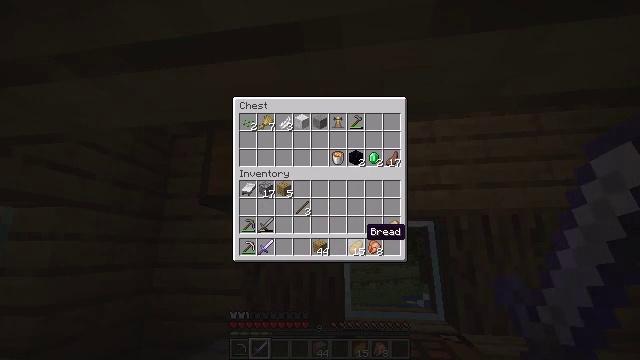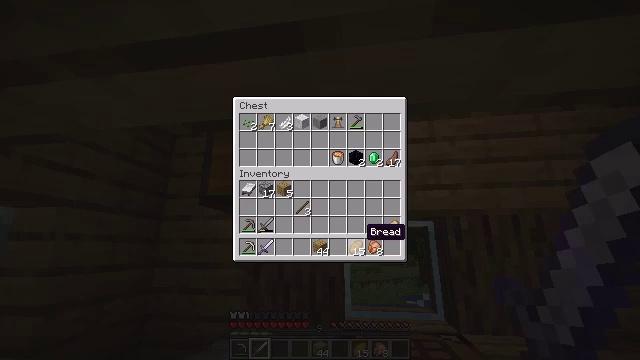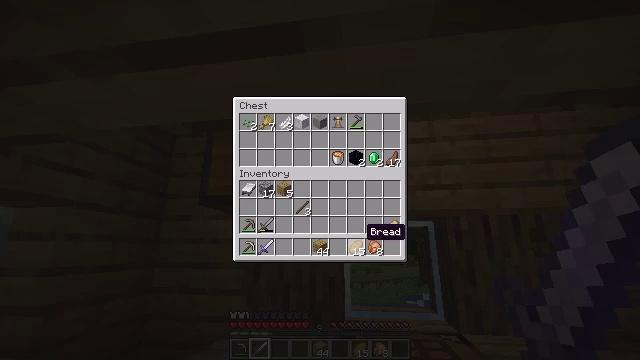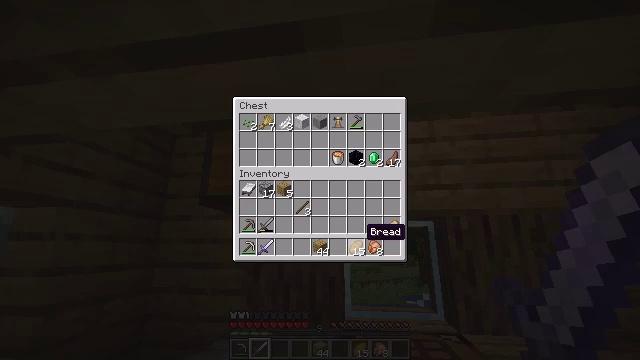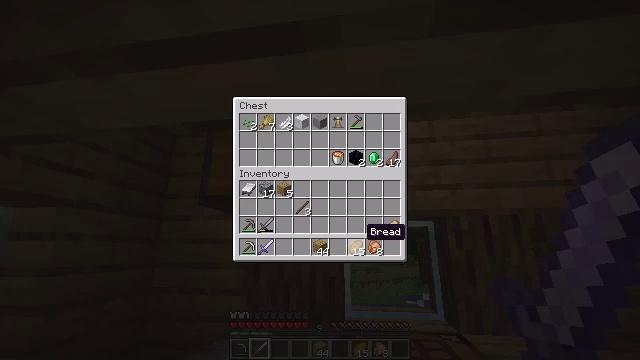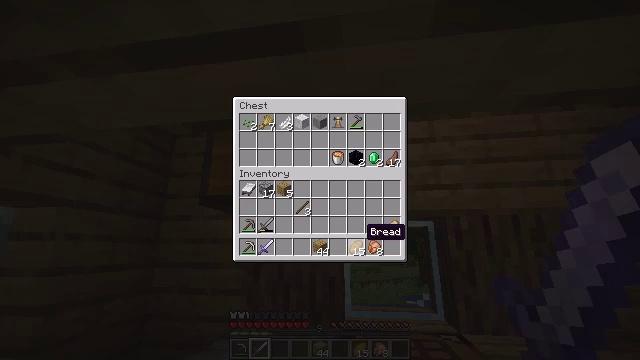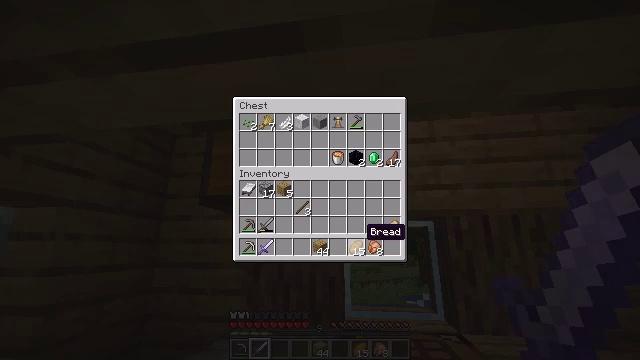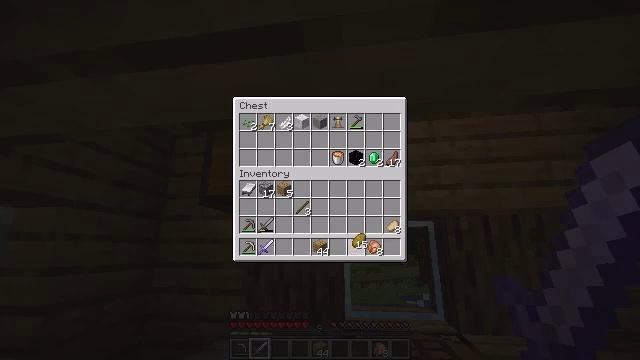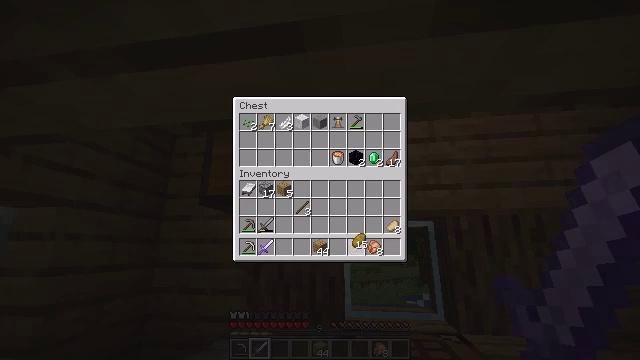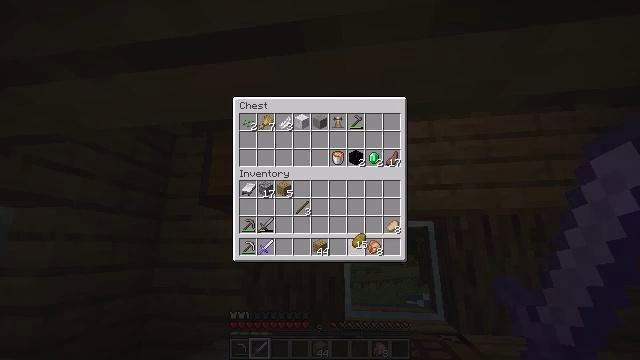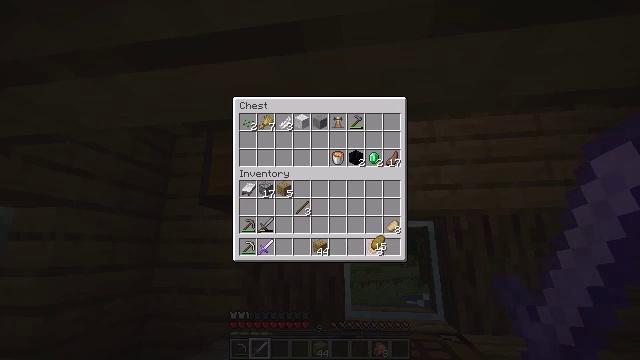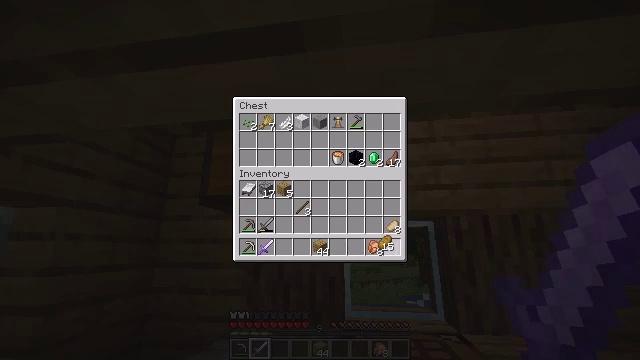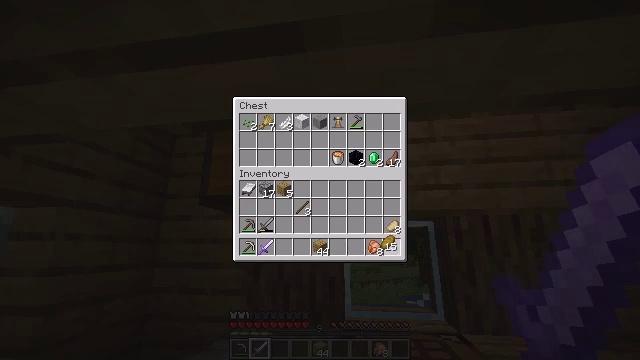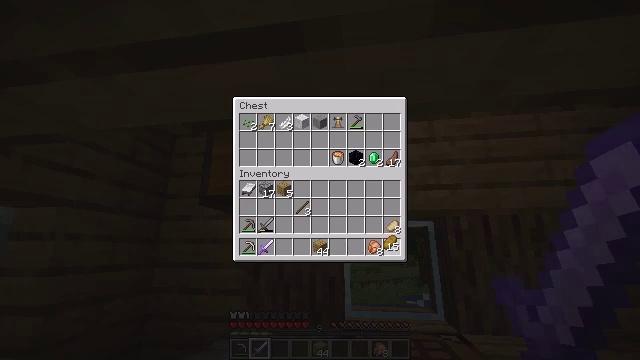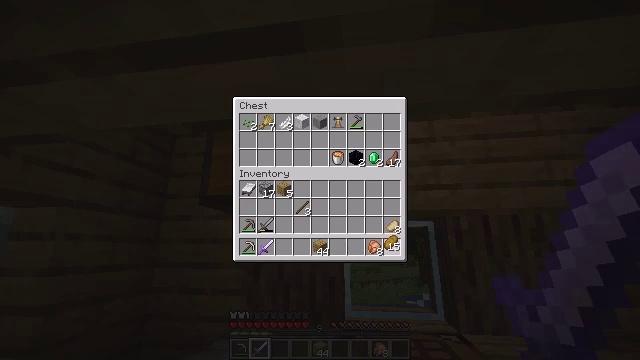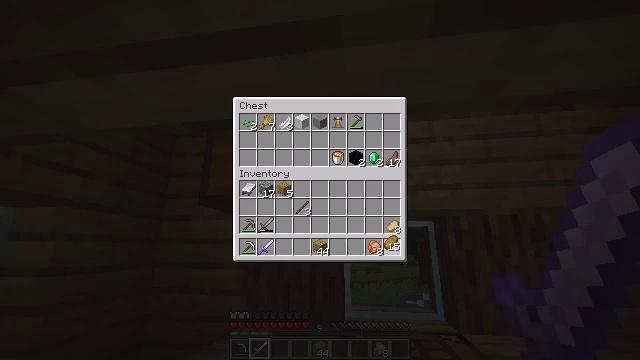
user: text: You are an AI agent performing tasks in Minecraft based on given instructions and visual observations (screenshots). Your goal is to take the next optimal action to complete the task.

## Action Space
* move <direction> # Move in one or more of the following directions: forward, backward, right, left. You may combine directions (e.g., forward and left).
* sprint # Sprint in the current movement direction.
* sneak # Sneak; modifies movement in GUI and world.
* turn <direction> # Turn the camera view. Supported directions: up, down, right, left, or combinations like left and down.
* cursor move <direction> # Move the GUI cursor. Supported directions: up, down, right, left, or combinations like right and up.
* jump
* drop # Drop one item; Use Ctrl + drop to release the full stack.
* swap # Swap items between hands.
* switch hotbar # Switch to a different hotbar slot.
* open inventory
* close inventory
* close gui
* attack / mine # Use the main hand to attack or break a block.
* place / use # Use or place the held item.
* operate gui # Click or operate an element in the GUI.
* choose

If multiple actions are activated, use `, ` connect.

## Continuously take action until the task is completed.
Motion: motion action
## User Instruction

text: Dig soul soil with a shovel.
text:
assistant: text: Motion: no_op
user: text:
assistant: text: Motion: no_op
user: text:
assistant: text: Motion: no_op
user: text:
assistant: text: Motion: no_op
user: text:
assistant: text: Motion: no_op
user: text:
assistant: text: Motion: no_op
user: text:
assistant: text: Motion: operate gui
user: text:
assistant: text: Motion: operate gui
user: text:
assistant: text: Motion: operate gui
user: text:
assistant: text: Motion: cursor move right
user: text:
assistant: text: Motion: cursor move right
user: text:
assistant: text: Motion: no_op
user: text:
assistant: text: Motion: no_op
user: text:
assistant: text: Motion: no_op
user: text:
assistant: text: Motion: no_op
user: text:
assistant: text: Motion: no_op
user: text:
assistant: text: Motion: operate gui
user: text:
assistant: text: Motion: operate gui
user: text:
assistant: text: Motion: no_op
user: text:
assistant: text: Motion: no_op
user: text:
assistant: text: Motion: no_op
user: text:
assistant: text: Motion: no_op
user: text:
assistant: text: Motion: no_op
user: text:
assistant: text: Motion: operate gui
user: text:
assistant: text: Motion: operate gui
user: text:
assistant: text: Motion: no_op
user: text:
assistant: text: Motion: cursor move left and up
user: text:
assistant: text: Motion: cursor move left and up
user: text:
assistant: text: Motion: cursor move up
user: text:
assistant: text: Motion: cursor move right and up